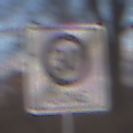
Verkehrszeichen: EndeZone30
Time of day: MorningAfternoon
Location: Outdoor (Nature)
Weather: PartlyCloudy
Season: NotSpecified
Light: Natural